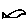
Label: fish